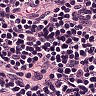
Metastatic tissue present: no